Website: slack
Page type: billing-address
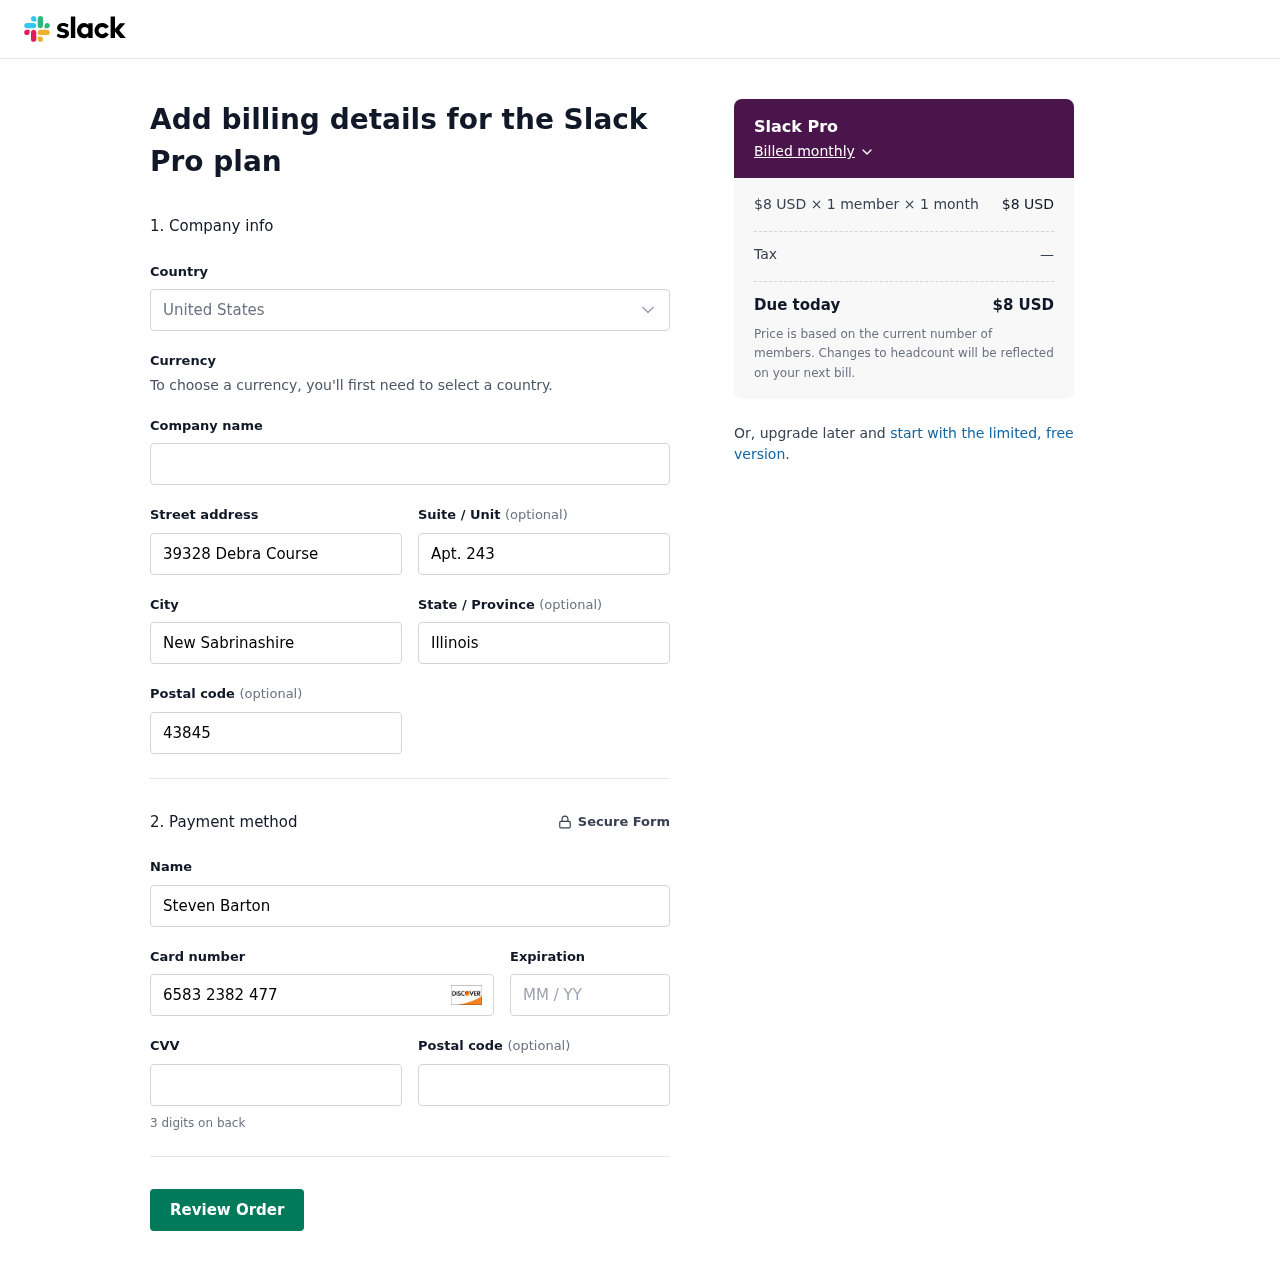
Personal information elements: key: PII_CARD_CVV
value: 176
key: PII_CARD_EXPIRY
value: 08/30
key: PII_CARD_NUMBER
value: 6583 2382 4773 2355
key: PII_CITY
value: New Sabrinashire
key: PII_COUNTRY
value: United States
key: PII_FULLNAME
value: Steven Barton
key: PII_POSTCODE
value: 43845
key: PII_POSTCODE2
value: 39666
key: PII_STATE
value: Illinois
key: PII_STREET
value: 39328 Debra Course
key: PII_STREET2
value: Apt. 243
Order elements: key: ORDER_PLAN_PRICE
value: $8 USD
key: ORDER_NUM_MEMBERS
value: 1 member
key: ORDER_NUM_MONTHS
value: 1 month
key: ORDER_SUBTOTAL
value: $8 USD
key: ORDER_TAX
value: —
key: ORDER_TOTAL
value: $8 USD